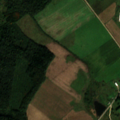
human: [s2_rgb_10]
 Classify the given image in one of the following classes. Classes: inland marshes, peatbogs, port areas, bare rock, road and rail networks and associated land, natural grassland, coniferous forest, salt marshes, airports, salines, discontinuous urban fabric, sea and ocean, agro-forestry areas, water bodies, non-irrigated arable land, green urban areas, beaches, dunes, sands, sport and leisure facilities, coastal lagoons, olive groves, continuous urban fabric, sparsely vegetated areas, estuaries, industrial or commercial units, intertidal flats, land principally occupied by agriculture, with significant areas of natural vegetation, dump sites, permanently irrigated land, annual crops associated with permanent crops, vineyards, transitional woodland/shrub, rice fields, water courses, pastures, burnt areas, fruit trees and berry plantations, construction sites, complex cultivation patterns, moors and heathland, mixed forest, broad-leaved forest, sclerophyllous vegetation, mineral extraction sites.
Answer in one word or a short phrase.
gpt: non-irrigated arable land, complex cultivation patterns, broad-leaved forest, transitional woodland/shrub